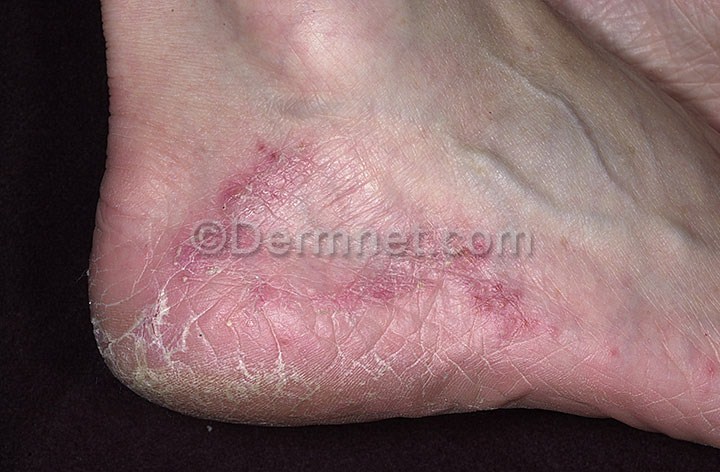
Disease: Tinea Ringworm Candidiasis and other Fungal Infections